Question: I have a question. Lately I have caught myself using 3 different lines of code which upon closer inspection looks and feels the same.
'''
public static class constant
{
public static readonly int val1 = 5;
public const int val2 = 5;
public static int val3 { get { return 5; } }
}
'''
my question is, are they the same and should one be used over another? if so. When?
also as a extra question in visual studio why are they all represented differently in intellisense?

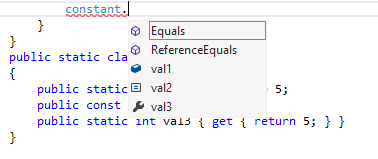
Answer: The member declared as readonly gives the possibility to be changed in the (static) constructor of the class, while the const member cannot be changed at runtime.
Declaring a field as const makes it automatically static, quoting from SS10.3.7:
> When a field, method, property, event, operator, or constructor
declaration includes a static modifier, it declares a static member.
In addition, a constant or type declaration implicitly declares a
static member.
The third is just a read-only property which happens to always return 5.
You should never use such a property and prefer const members where possible in order to allow the compiler and/or the jitter to perform their optimizations and to help other people reading your code (that property is kind of a WTF to me). The static readonly member has to be used if it is required a constant value initialized during the program start-up (like, for example, the number of cores of a machine).
This is a great example from the C# specs (SS10.5.2.1):
> A static readonly field is useful when a symbolic name for a constant
value is desired, but when the type of the value is not permitted in a
const declaration, or when the value cannot be computed at
compile-time. In the example
'''
public class Color
{
public static readonly Color Black = new Color(0, 0, 0);
public static readonly Color White = new Color(255, 255, 255);
public static readonly Color Red = new Color(255, 0, 0);
public static readonly Color Green = new Color(0, 255, 0);
public static readonly Color Blue = new Color(0, 0, 255);
private byte red, green, blue;
public Color(byte r, byte g, byte b) {
red = r;
green = g;
blue = b;
}
}
'''
> the Black, White, Red, Green, and Blue members cannot be declared as
const members because their values cannot be computed at compile-time.
However, declaring them static readonly instead has much the same
effect.
And yet another difference (SS10.5.2.2):
> Constants and readonly fields have different binary versioning
semantics. When an expression references a constant, the value of the
constant is obtained at compile-time, but when an expression
references a readonly field, the value of the field is not obtained
until run-time.
So, summing it up, they are very different even if at a first glance they might look similar and you should use the one which best suits your intent.